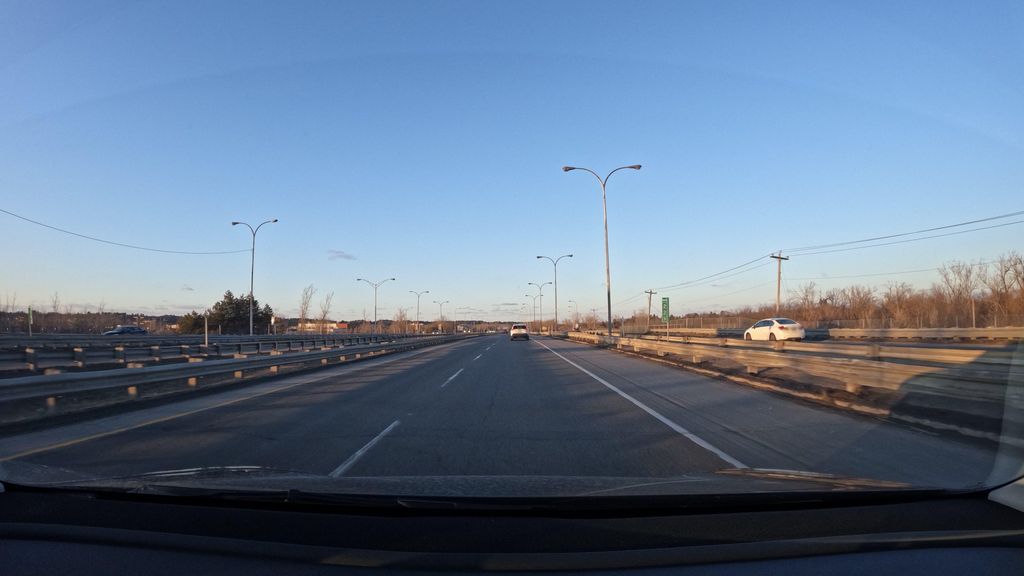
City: montreal